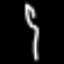
Label: fork